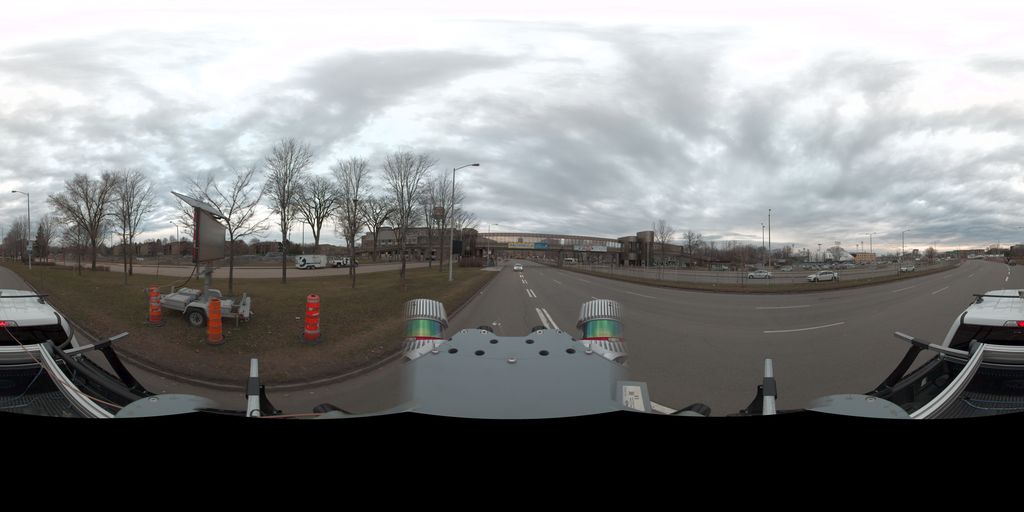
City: quebec_city